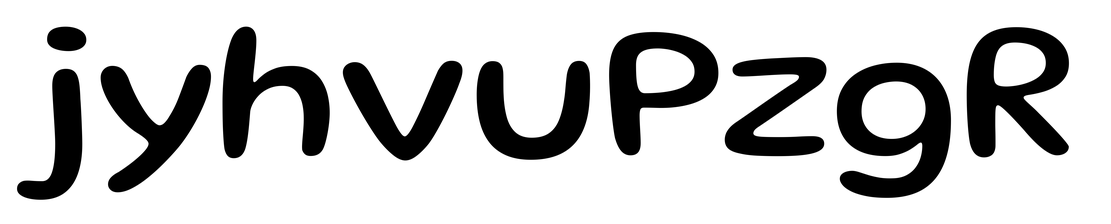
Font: Gluten_Regular